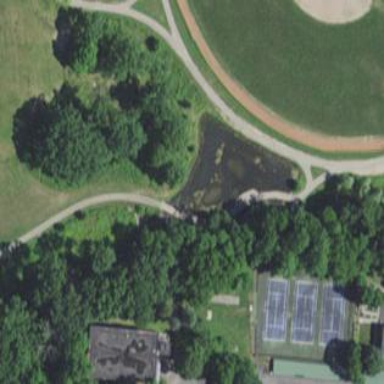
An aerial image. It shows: Serene pond surrounded by nature.